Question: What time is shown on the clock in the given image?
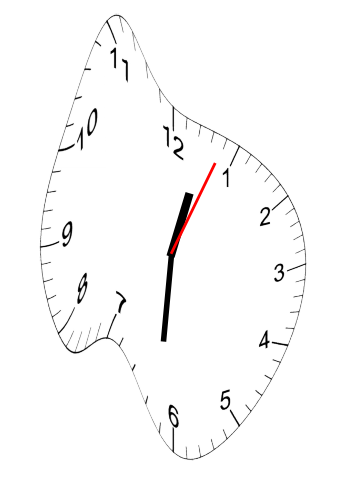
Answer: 12:31:04